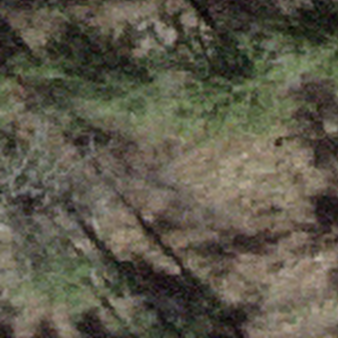
Label: other